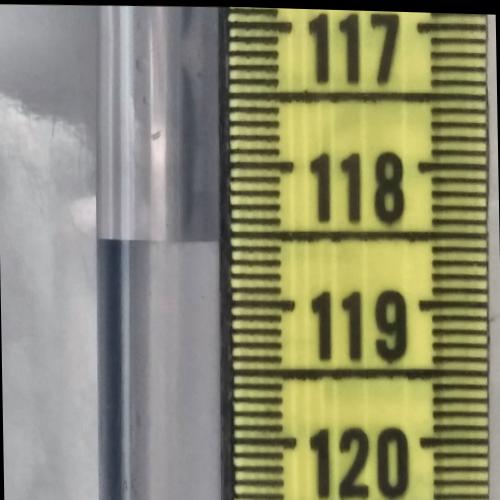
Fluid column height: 118.6 cm